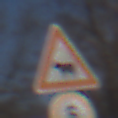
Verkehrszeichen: ViehtriebRechts
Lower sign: Geschwindigkeit5
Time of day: MorningAfternoon
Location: Outdoor (Special)
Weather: Clear
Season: Winter
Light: Natural